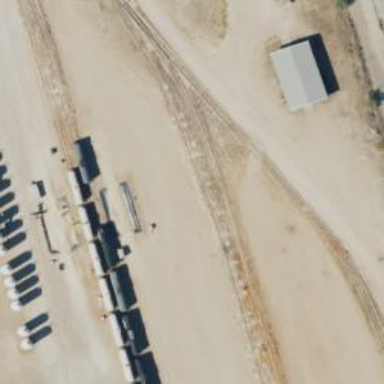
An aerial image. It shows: Rail spur service.